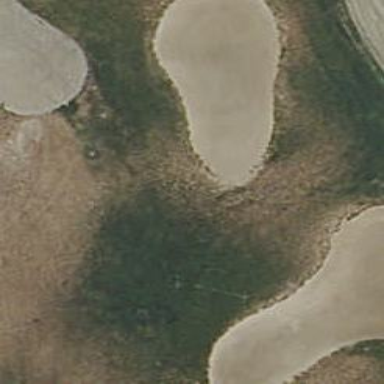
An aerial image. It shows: Bunker on golf course.